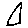
Label: triangle